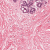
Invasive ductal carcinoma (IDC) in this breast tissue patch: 0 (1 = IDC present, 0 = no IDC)